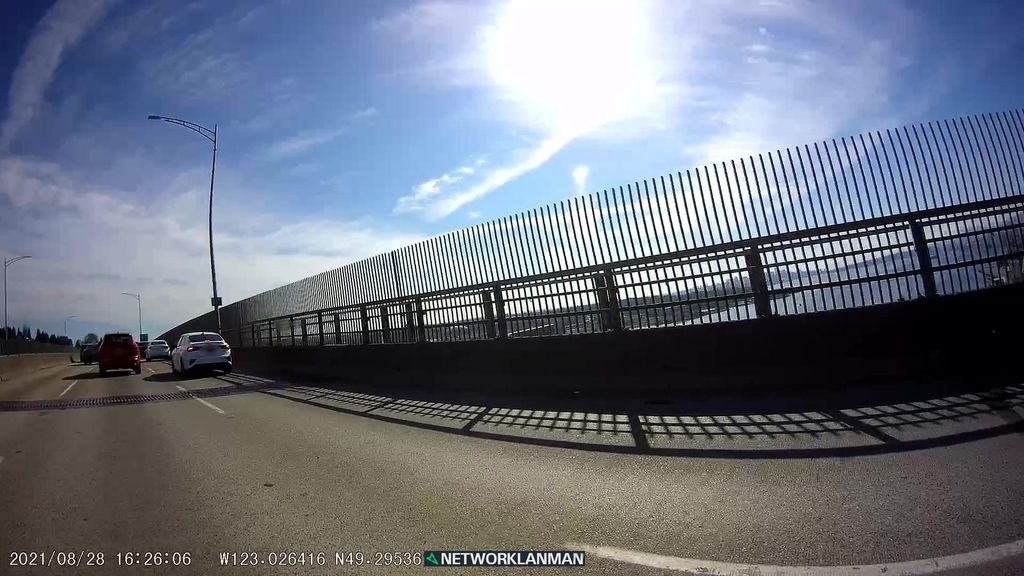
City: vancouver